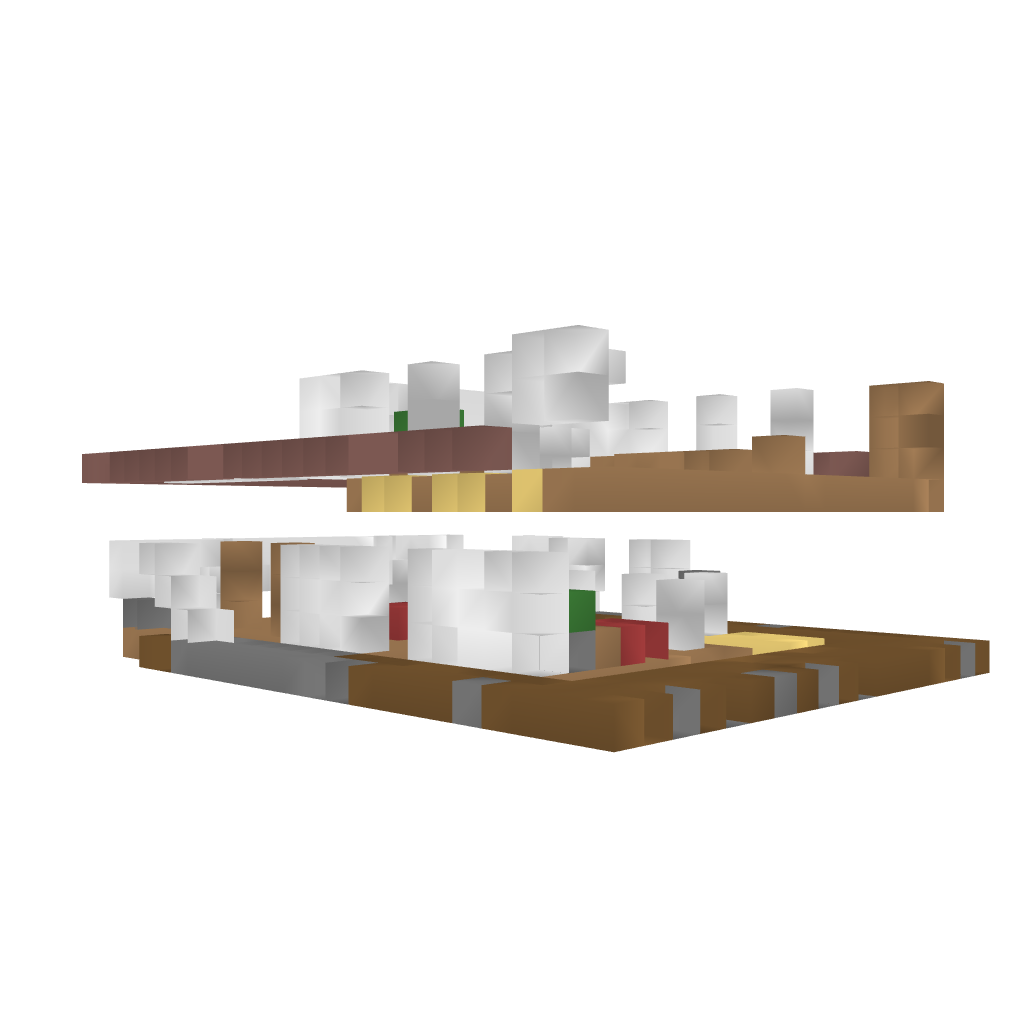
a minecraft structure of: S-Shaped House - Furnished bad low quality